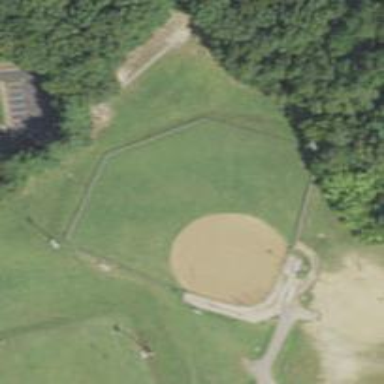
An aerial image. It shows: Baseball pitch for leisure land.